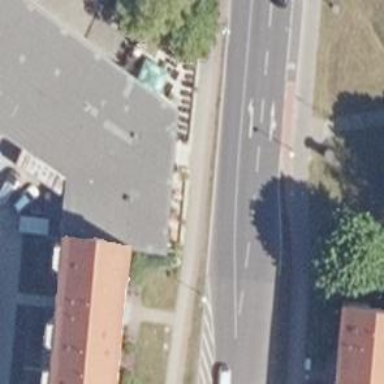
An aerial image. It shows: Tertiary road with separate asphalt cycleway and sidewalk.